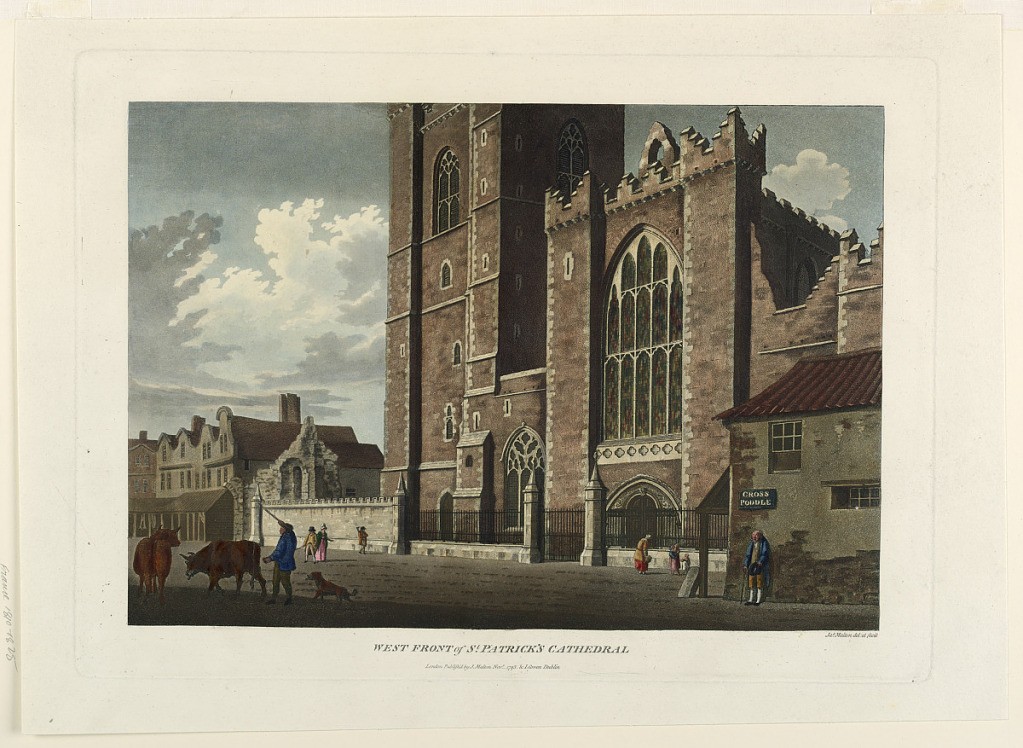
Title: West Front of Saint Patrick's Cathedral
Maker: James Malton, English, 1761 - 1803
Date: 1793
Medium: Aquatint, brush and watercolor on paper
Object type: Print
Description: Corner of Cross Poddle Street (indicated by sign, right) with the cathedral entrance nearby. Figures and animals in the street. Below, title, artist's and publisher's names and the date.